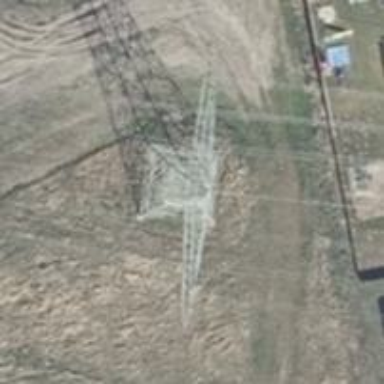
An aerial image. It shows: View of power line with quad and double wires.